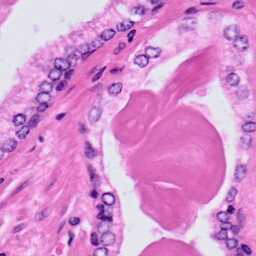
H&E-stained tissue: Prostate